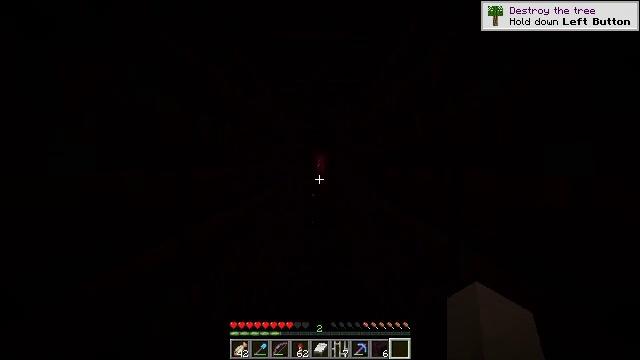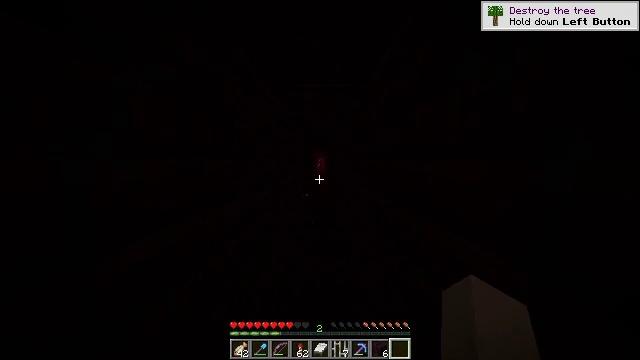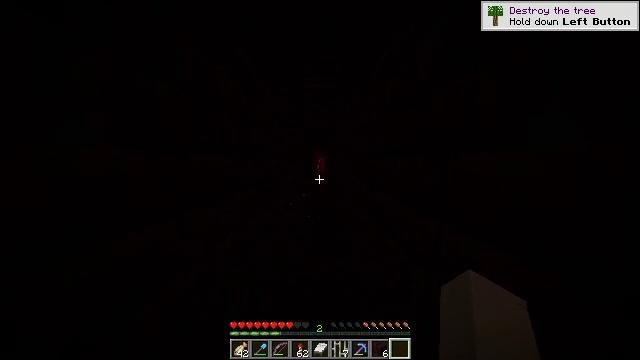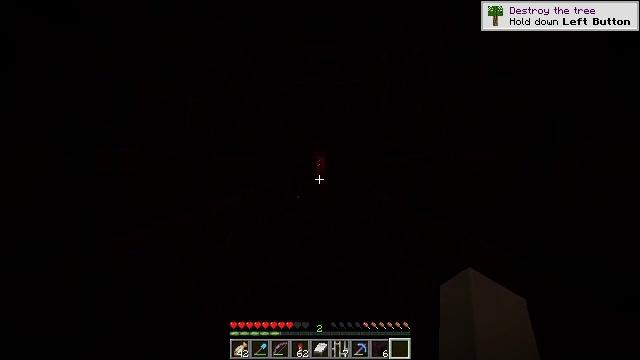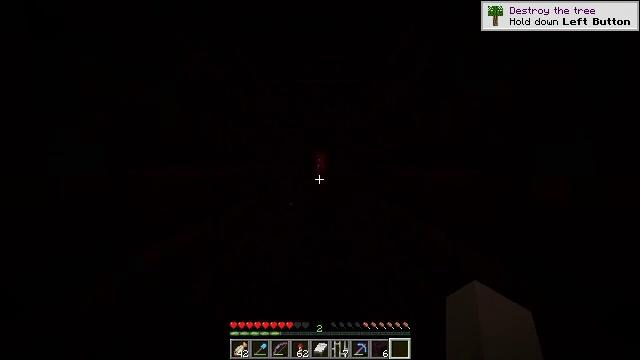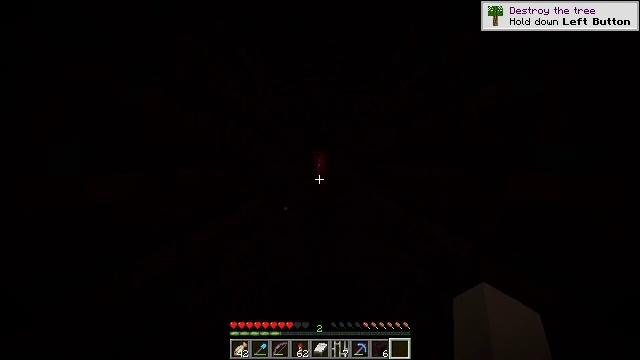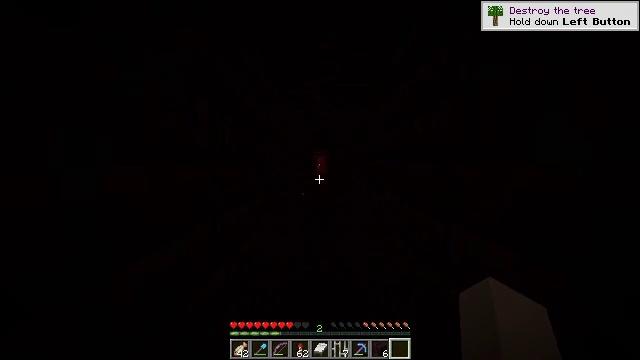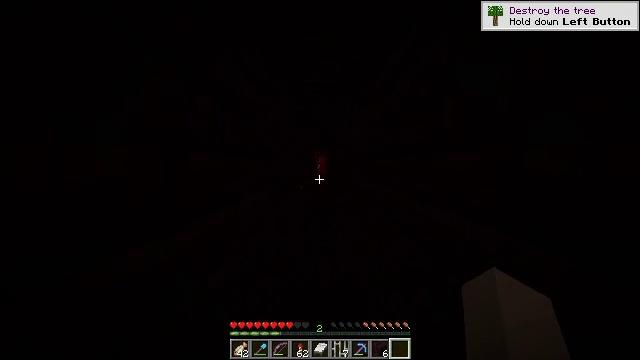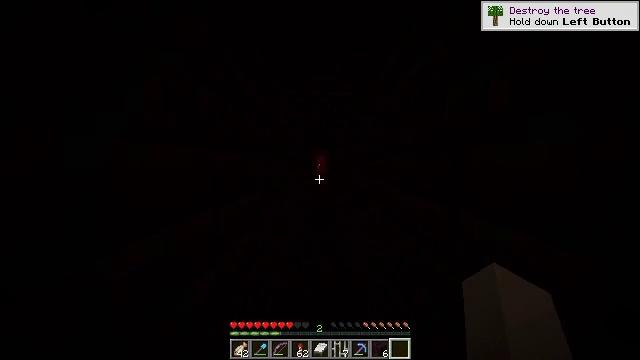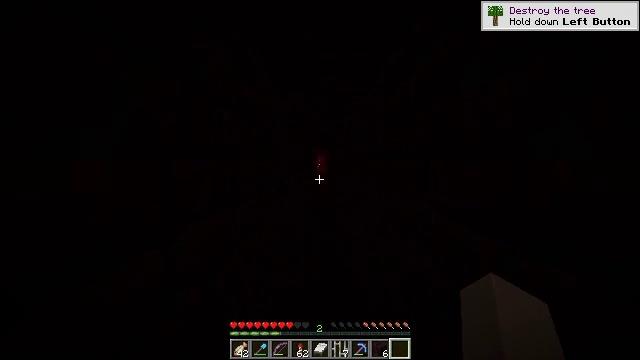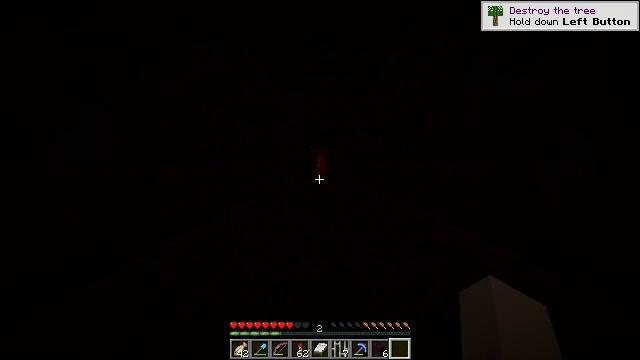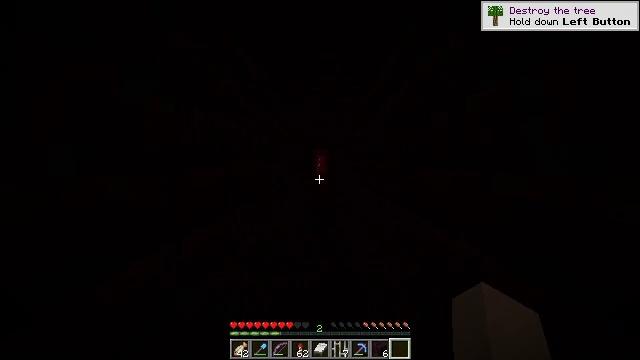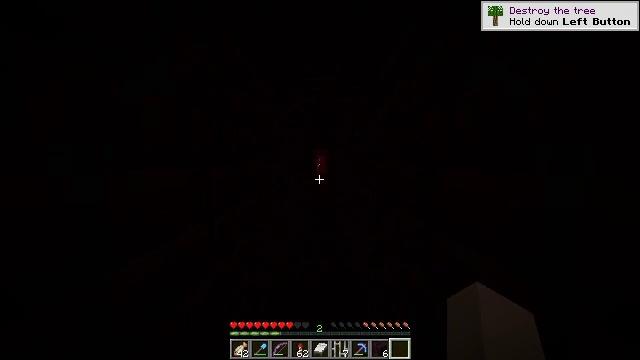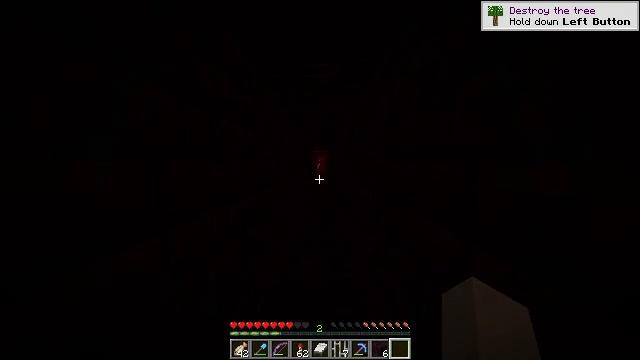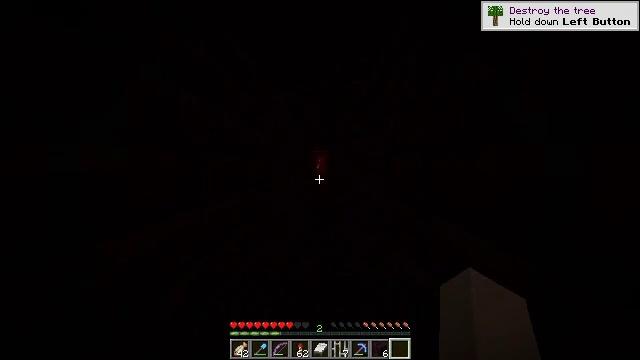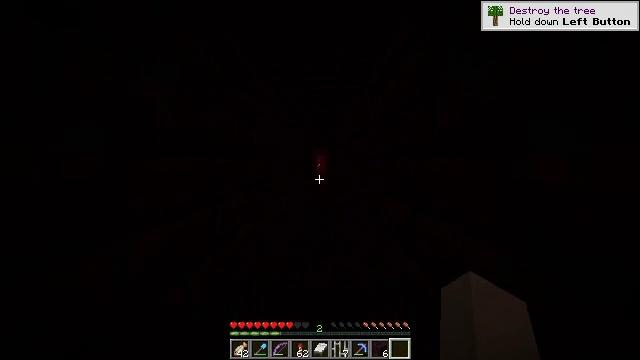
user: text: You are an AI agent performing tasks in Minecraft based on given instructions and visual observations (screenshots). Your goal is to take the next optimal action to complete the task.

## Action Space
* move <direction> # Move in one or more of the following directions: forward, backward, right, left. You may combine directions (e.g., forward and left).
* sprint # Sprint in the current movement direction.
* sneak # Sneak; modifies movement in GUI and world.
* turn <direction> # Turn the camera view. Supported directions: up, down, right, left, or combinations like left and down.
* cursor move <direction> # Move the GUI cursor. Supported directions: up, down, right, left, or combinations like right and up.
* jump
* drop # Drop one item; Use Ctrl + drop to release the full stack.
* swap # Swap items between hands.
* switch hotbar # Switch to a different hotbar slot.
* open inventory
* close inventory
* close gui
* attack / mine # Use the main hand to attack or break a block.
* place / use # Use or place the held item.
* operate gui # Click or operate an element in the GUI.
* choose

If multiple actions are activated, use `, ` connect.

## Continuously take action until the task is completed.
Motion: motion action
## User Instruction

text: Combine nether bricks to craft a nether brick slab.
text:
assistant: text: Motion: move forward
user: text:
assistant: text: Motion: move forward
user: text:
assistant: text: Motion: move forward
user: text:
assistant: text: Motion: move forward
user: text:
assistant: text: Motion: move forward
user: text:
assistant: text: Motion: move forward
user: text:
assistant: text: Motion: move forward
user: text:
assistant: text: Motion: move forward
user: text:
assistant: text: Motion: move forward
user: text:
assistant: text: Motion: move forward
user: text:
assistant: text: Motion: move forward
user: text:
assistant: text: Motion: move forward
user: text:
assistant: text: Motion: move forward
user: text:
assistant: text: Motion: move forward
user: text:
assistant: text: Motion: move forward
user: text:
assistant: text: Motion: move forward
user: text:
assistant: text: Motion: move forward
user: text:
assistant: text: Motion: move forward
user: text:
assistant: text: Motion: move forward
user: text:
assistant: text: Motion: move forward
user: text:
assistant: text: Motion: move forward
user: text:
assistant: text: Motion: move forward
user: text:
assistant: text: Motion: move forward
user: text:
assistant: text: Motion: move forward
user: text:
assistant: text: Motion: move forward
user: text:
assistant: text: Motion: move forward
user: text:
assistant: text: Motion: move forward
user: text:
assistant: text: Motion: move forward
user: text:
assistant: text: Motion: move forward
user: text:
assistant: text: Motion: move forward